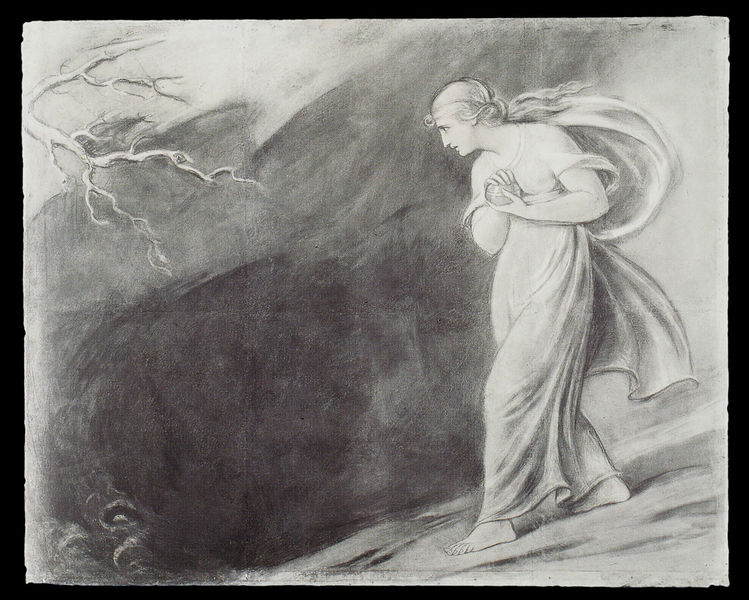
Titel: Psyche bei den Wassern des Styx
Künstler: George Romney
Institution: Liverpool, Walker Art Gallery
Schlagwörter: baum, berg, dunkel, gewitter, hand, meer, schatten, umhang, wasser, weiß, äste, frau, kleid, mund, nase, profil, skizze, zeichnung, blick, schleier, ball, blond, augen, falten, halten, stehen, hände, schauen, ast, wind, zweige, gehen, gewand, haare, lange haare, höhle, lippen, locken, füße, hang, angst, sturm, wehen, allein, zweig, abgrund, steht, barfuß, furcht, bleistift, kugel, wurzeln, karg, nest, diagonale, labyrinth, böen, bergab, böe, labyrith, vorsichtig